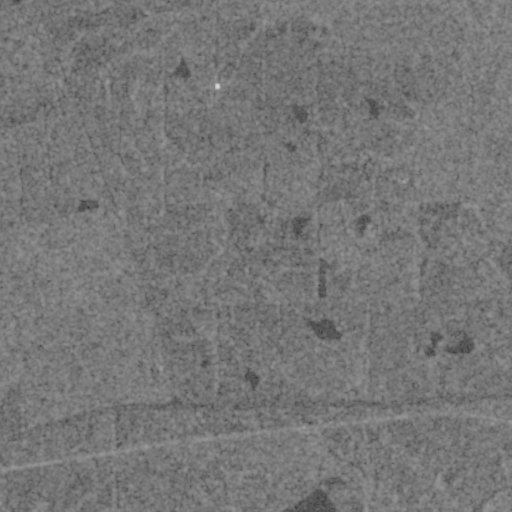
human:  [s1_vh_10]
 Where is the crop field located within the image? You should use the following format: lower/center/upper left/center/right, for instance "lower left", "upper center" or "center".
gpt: The crop field is located in the left of the image.
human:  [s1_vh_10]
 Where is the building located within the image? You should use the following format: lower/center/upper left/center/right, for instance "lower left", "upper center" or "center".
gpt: The building is located in the upper left of the image.
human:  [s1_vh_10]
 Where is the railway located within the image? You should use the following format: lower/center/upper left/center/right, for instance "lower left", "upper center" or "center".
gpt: The railway is located in the lower of the image.
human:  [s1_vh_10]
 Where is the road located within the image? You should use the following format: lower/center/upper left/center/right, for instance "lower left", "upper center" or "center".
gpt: There is no road in the image.

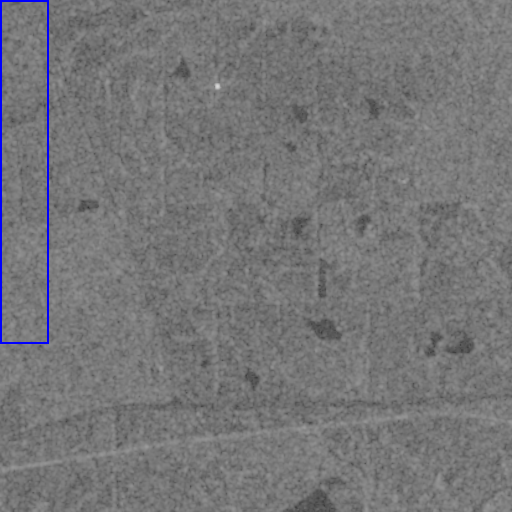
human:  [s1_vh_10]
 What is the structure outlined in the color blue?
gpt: The structure outlined in blue is a crop field.
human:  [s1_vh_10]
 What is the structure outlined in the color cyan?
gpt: There is no cyan outline.